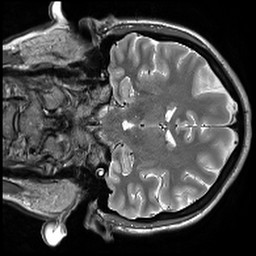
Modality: T2w
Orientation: coronal
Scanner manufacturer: siemens
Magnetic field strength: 3 T
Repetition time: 9.86 s
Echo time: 0.05 s